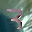
Label: 3